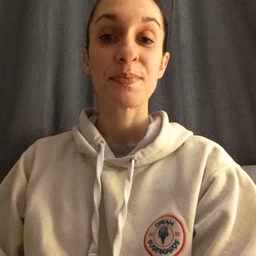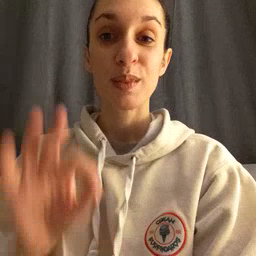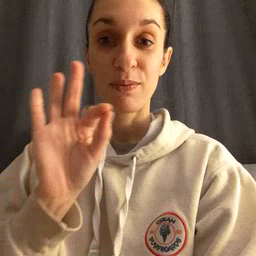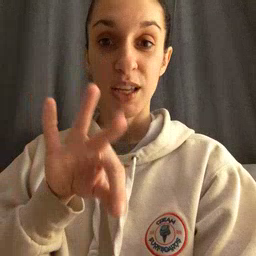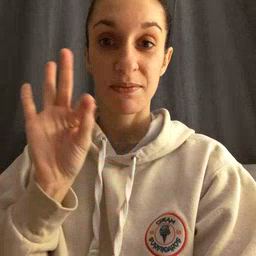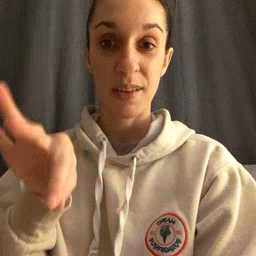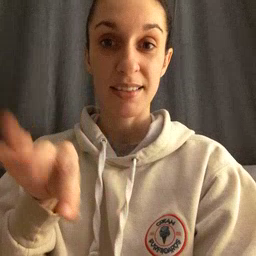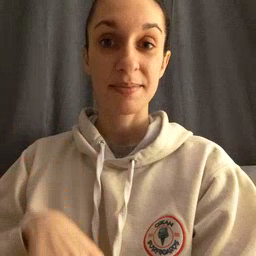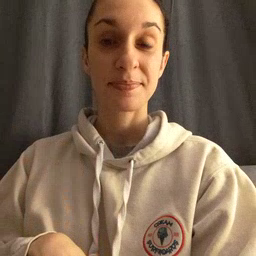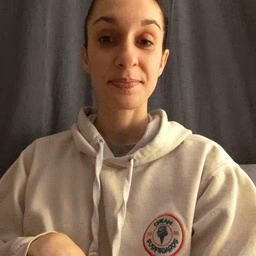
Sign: frenchfries